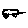
Label: car